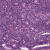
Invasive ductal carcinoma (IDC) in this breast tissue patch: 0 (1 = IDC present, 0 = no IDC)